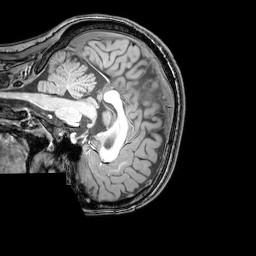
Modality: T1w
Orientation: sagittal
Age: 25
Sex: female
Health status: healthy
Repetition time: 0.081 s
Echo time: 0.037 s